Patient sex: M
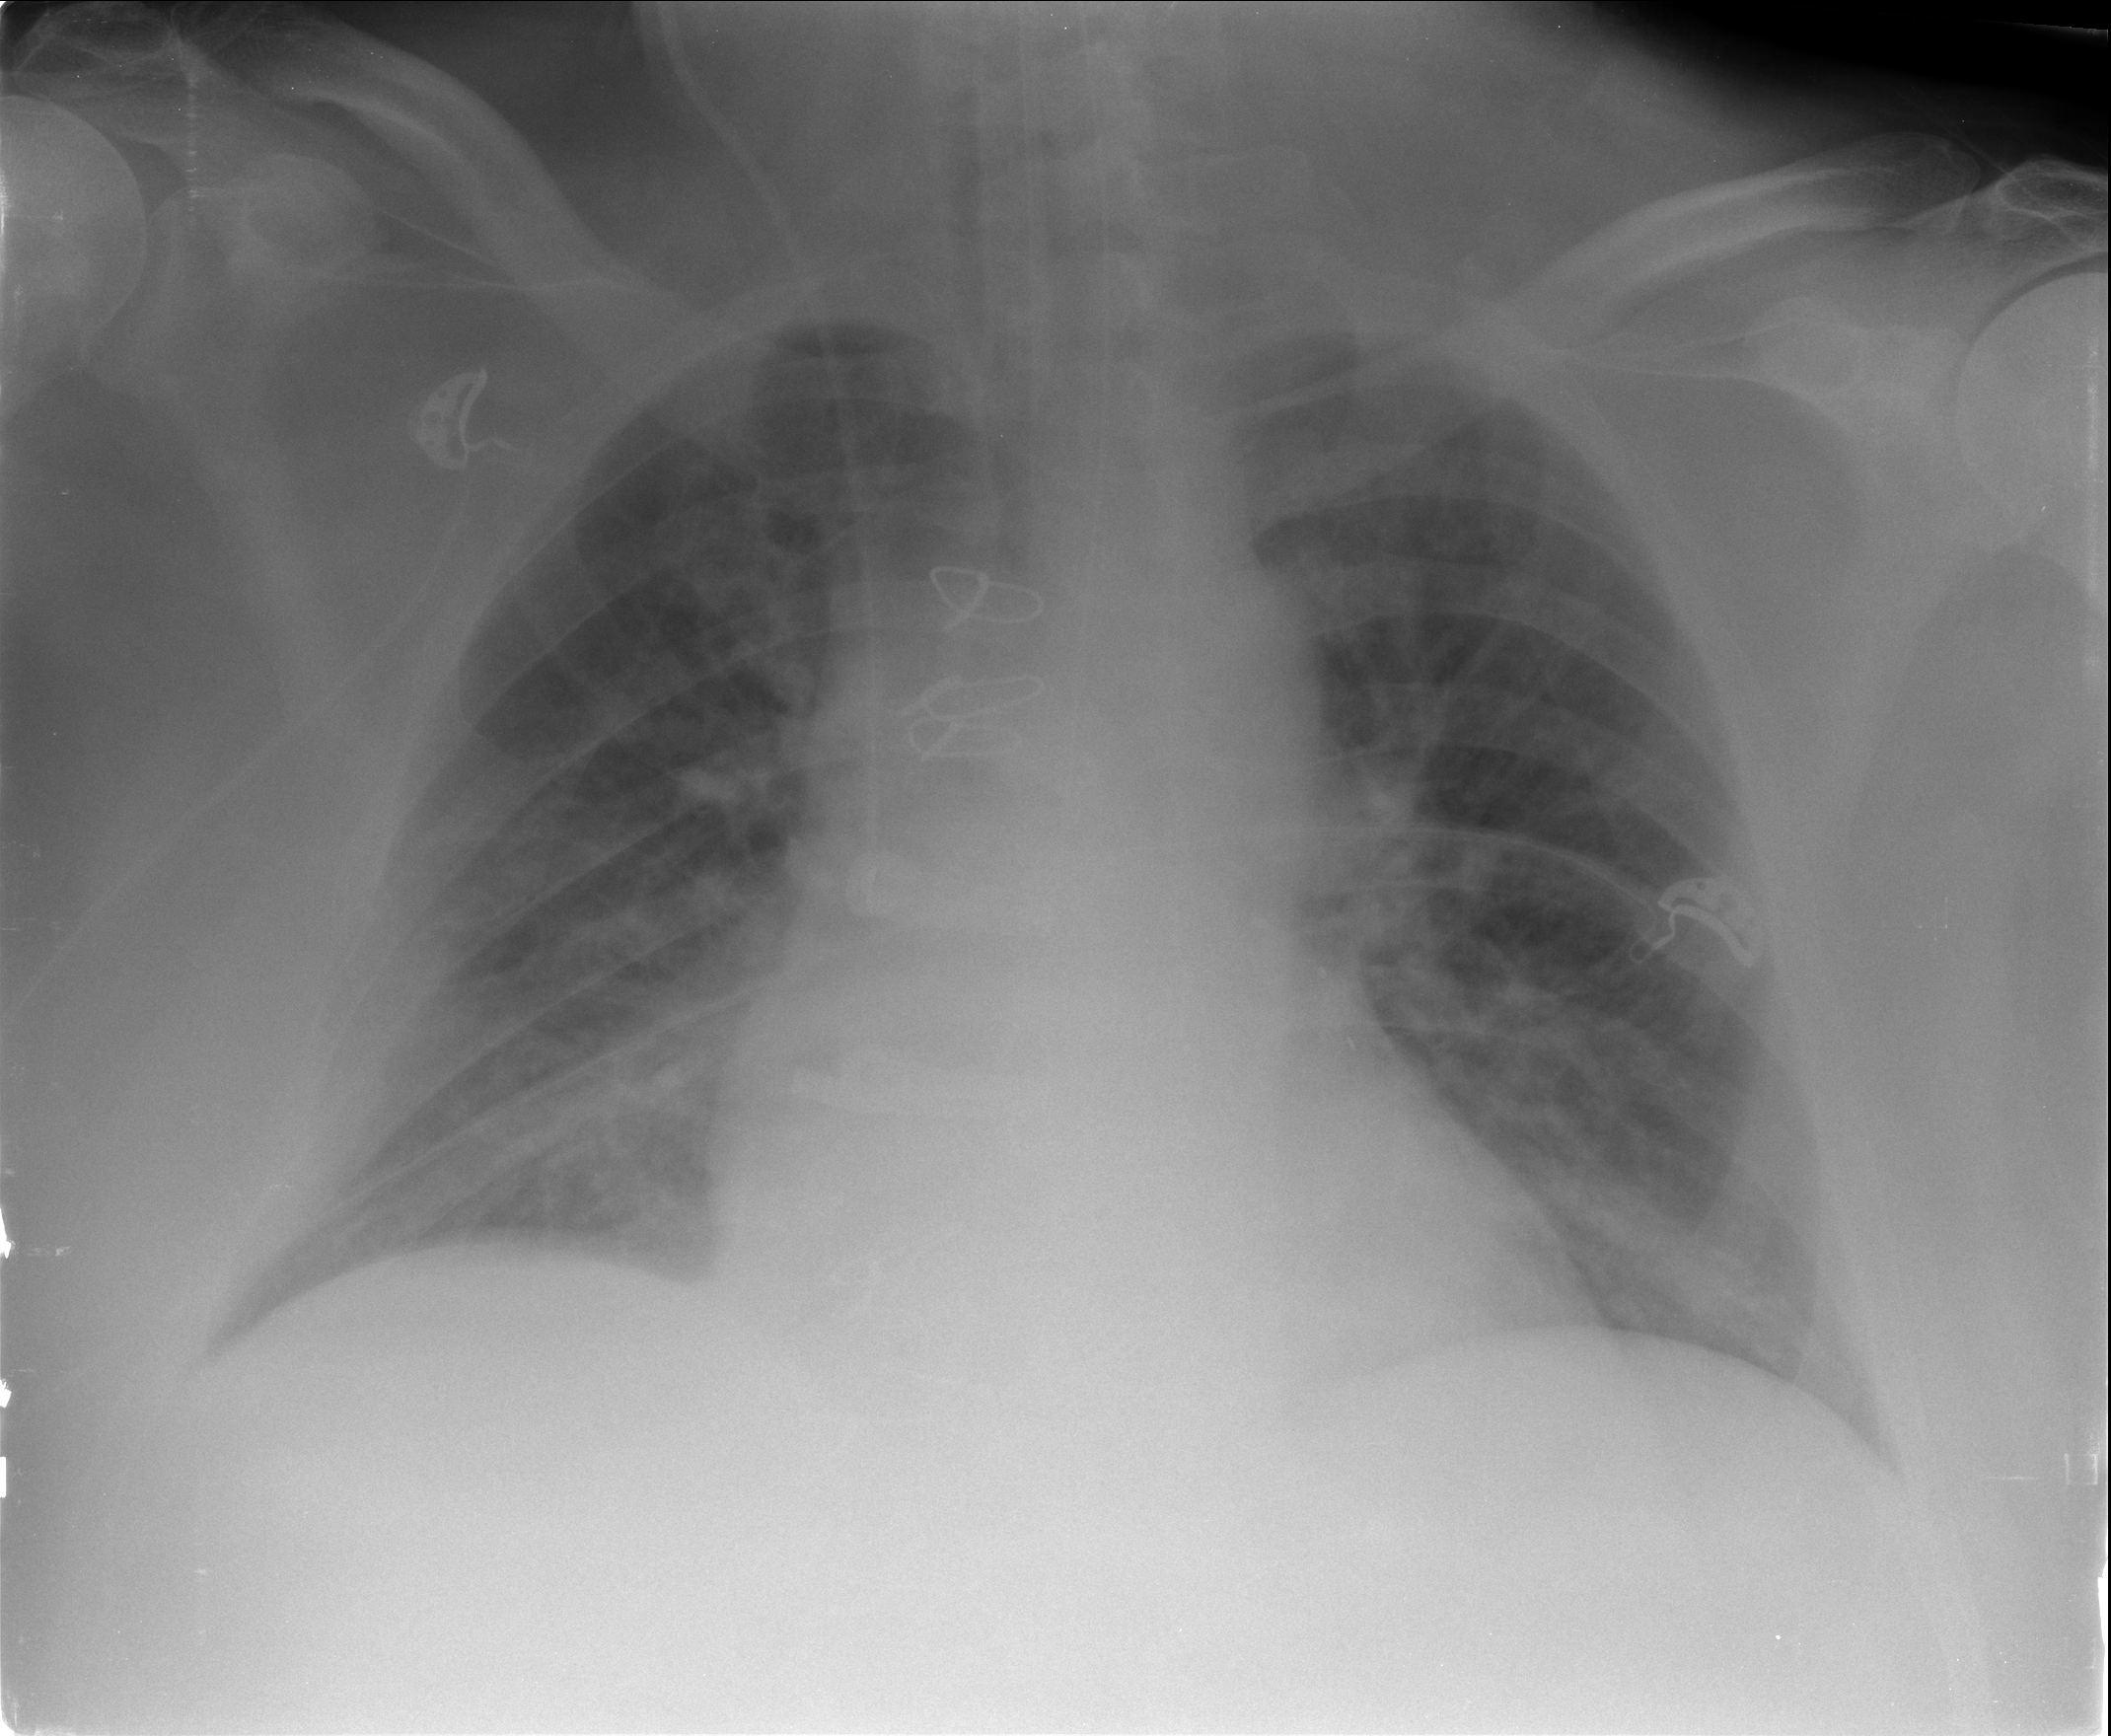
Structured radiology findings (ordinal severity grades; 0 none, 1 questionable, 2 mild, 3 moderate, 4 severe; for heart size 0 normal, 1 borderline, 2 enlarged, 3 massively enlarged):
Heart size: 1
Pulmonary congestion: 2
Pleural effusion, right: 0
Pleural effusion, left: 0
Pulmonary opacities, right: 2
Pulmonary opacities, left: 2
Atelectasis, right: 2
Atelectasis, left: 2